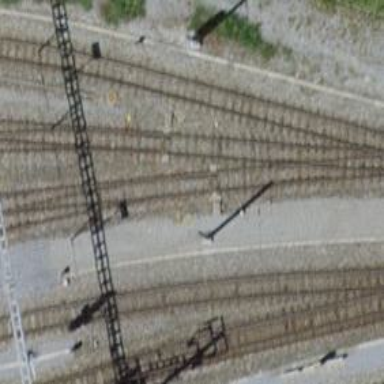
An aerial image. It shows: Railway switch.